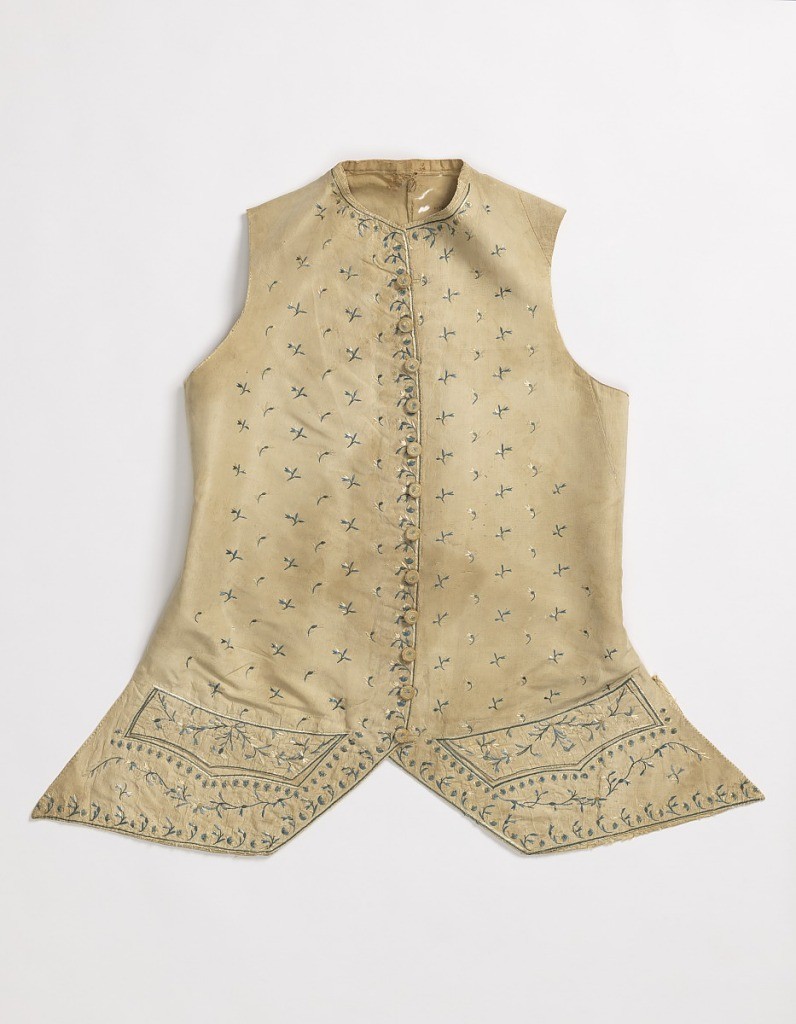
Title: Waistcoat
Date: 1750–1800
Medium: silk Technique: embroidery
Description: Waistcoat with embroidered floral garlands in blue and white centering around the pockets and below. Widely-spaced floral sprigs across the body.